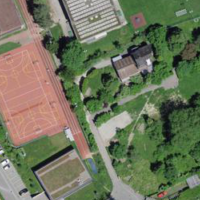
EUNIS habitat code: 53
Species observed at this site:
Tettigonia viridissima